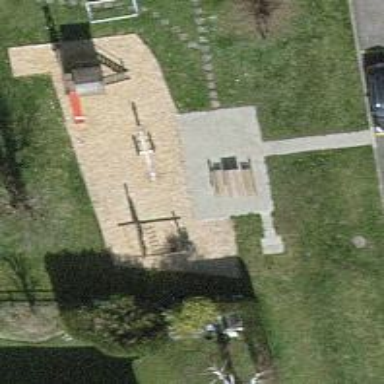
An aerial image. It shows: Picnic table located in leisure land area.